Question: Is there any possible way to share layout(part) between activities? For example, in my app, all activities have similar layout, the top part is long operation indicator (a progress bar, hidden when no operation is being executed), the bottom part is for showing errors. Only the middle part is different for all activities. See the picture below.

so my question is, is it possible to reuse the common layout(loading and error part) for all activities in my app? (currently I don't want to use fragment to do it for some reasons)
maybe the layout resources should like this:
layoutfolder
'''
activity_common.xml
activity_one_content.xml
activity_two_content.xml
'''
thanks
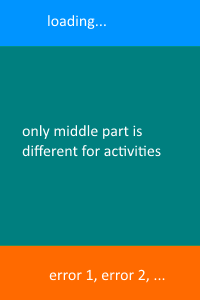
Answer: You can create an abstract 'base' activity that all your activities extend from, overriding setContentView to merge the base, and sub activity layouts.
This way you can handle all the loading/error code in the base activity, and simply toggle between hiding and showing the views in the sub activities.
The abstract activity:
'''
public abstract class BaseActivity extends Activity {
protected RelativeLayout fullLayout;
protected FrameLayout subActivityContent;
@Override
public void setContentView(int layoutResID) {
fullLayout = (RelativeLayout) getLayoutInflater().inflate(R.layout.activity_base, null); // The base layout
subActivityContent = (FrameLayout) fullLayout.findViewById(R.id.content_frame); // The frame layout where the activity content is placed.
getLayoutInflater().inflate(layoutResID, subActivityContent, true); // Places the activity layout inside the activity content frame.
super.setContentView(fullLayout); // Sets the content view as the merged layouts.
}
}
'''
the layout file:
'''
<RelativeLayout xmlns:android="http://schemas.android.com/apk/res/android"
android:layout_width="match_parent"
android:layout_height="match_parent">
<!-- The main content view -->
<FrameLayout
android:id="@+id/loading_frame"
android:layout_width="match_parent"
android:layout_height="wrap_content" />
<!-- The main content view -->
<FrameLayout
android:id="@+id/content_frame"
android:layout_width="match_parent"
android:layout_height="match_parent" />
<FrameLayout
android:id="@+id/error_frame"
android:layout_width="match_parent"
android:layout_height="wrap_content" />
</RelativeLayout>
'''